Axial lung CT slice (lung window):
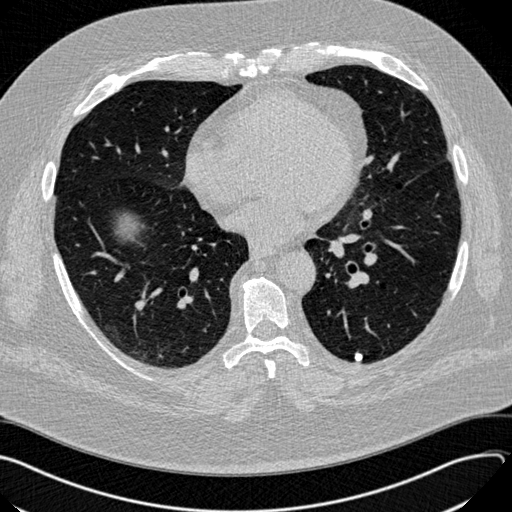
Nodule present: yes
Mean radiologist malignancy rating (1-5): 2